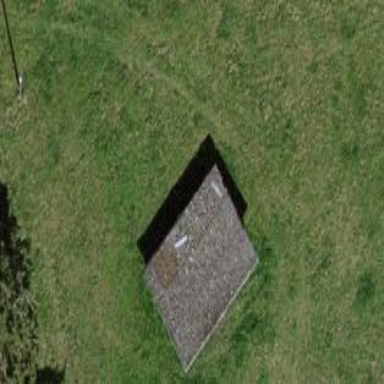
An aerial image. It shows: Shed building.